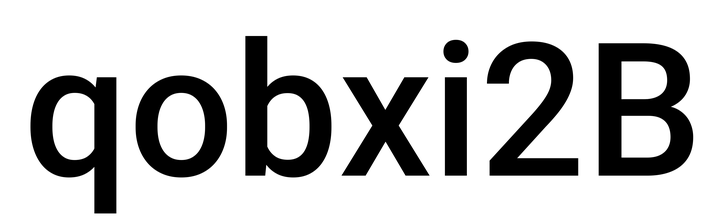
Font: Roboto_Medium